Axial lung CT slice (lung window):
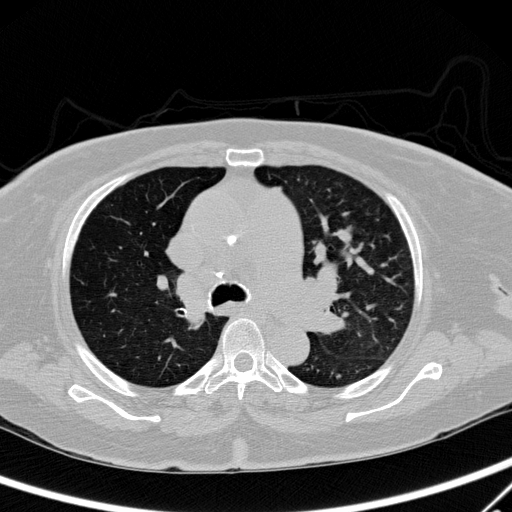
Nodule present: no